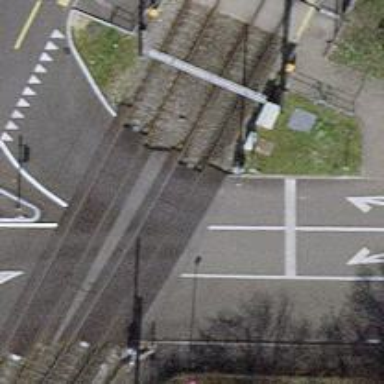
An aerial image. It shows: Level crossing with double half barrier.